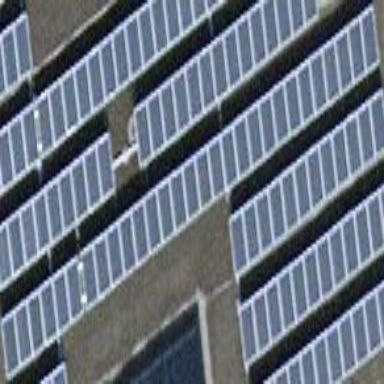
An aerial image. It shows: Solar photovoltaic panel generator.